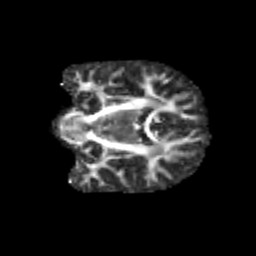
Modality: FA
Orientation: coronal
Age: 9
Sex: male
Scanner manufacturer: siemens
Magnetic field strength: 3 T
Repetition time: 3.8 s
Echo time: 0.07 s